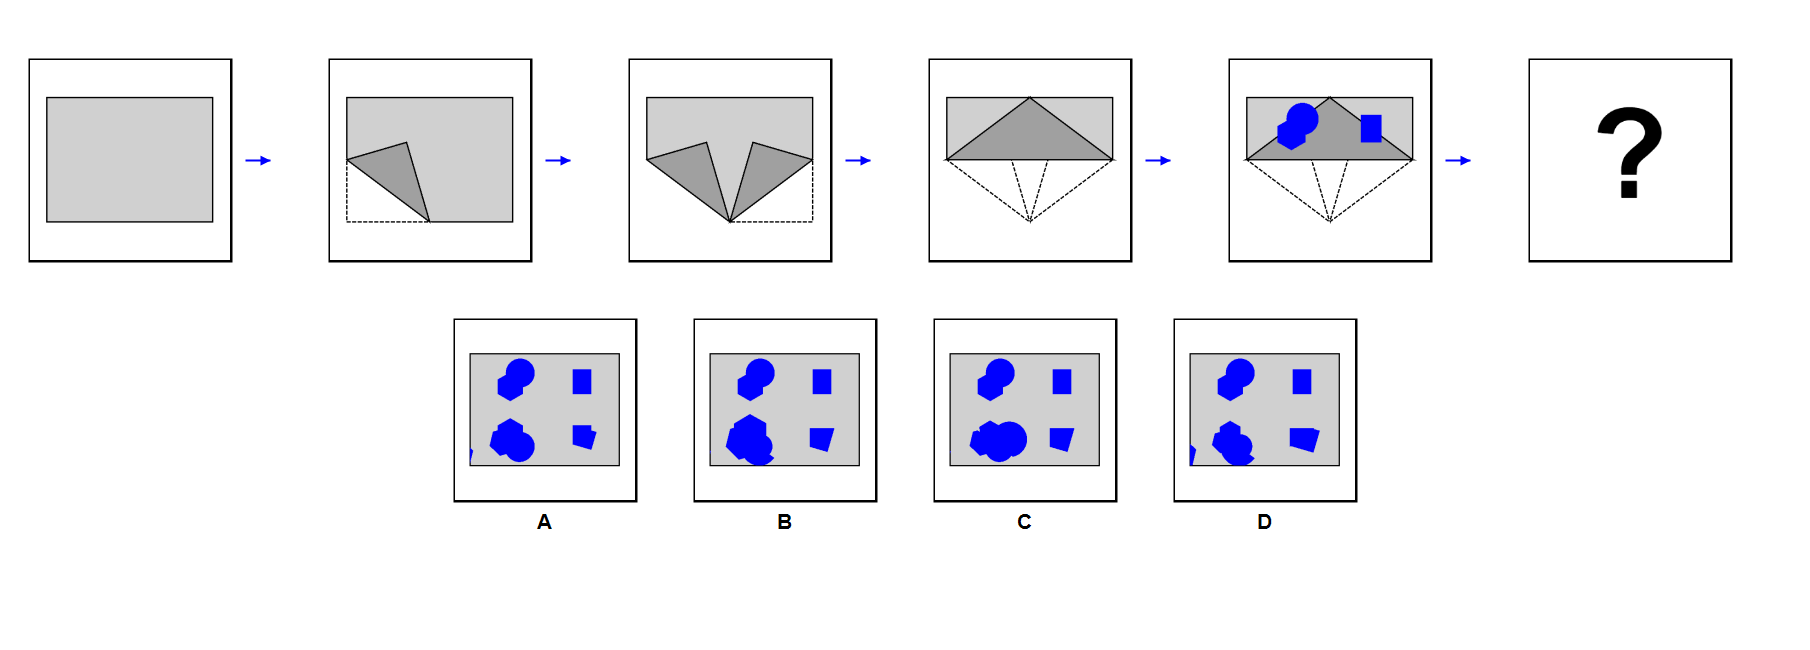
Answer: A